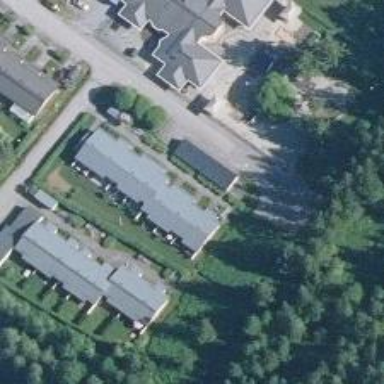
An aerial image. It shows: Terrace building.